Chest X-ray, AP view. Patient: 42 years old, sex F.
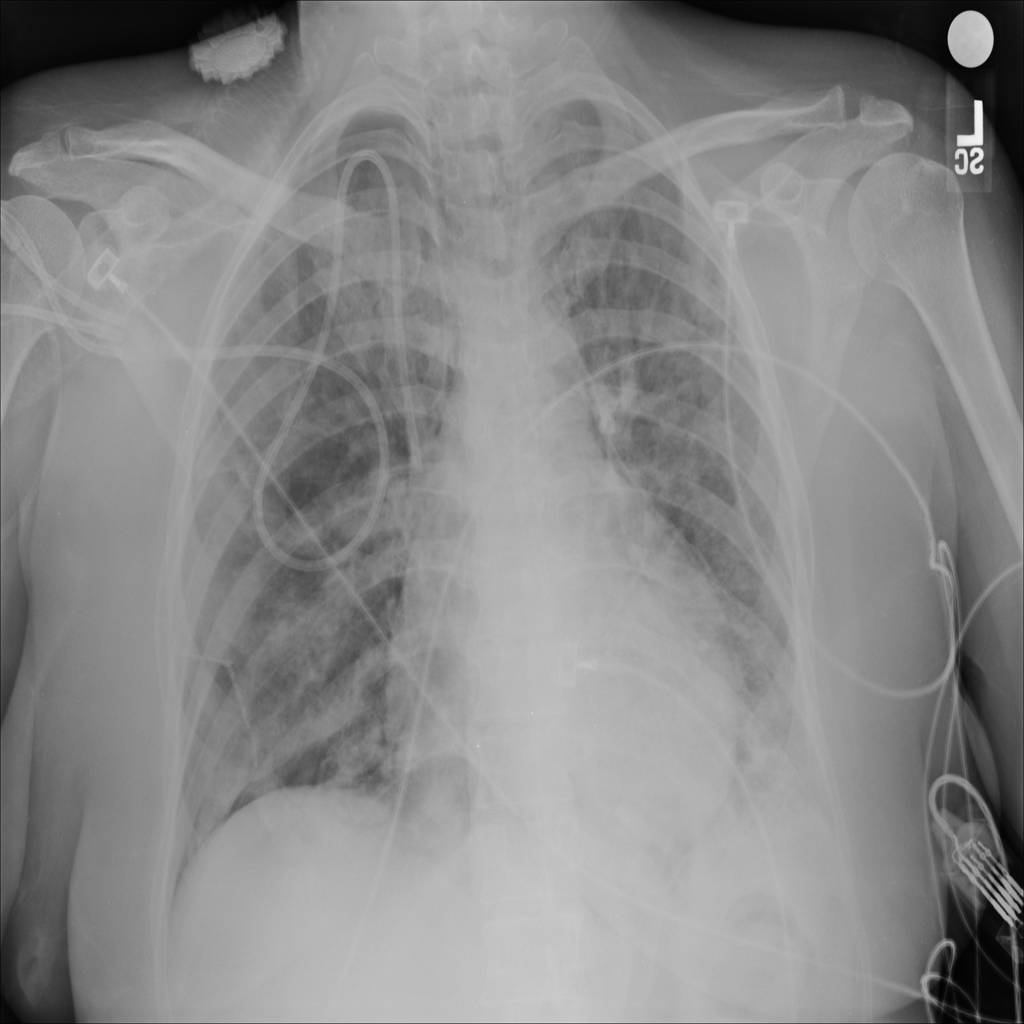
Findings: No Finding